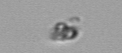
Label: detritus